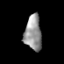
Tissue: prostate
Cell type: T cells
Senescence score: 0.3586
Nuclear area (px): 584
Mean DAPI intensity: 148.808